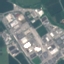
Label: Industrial